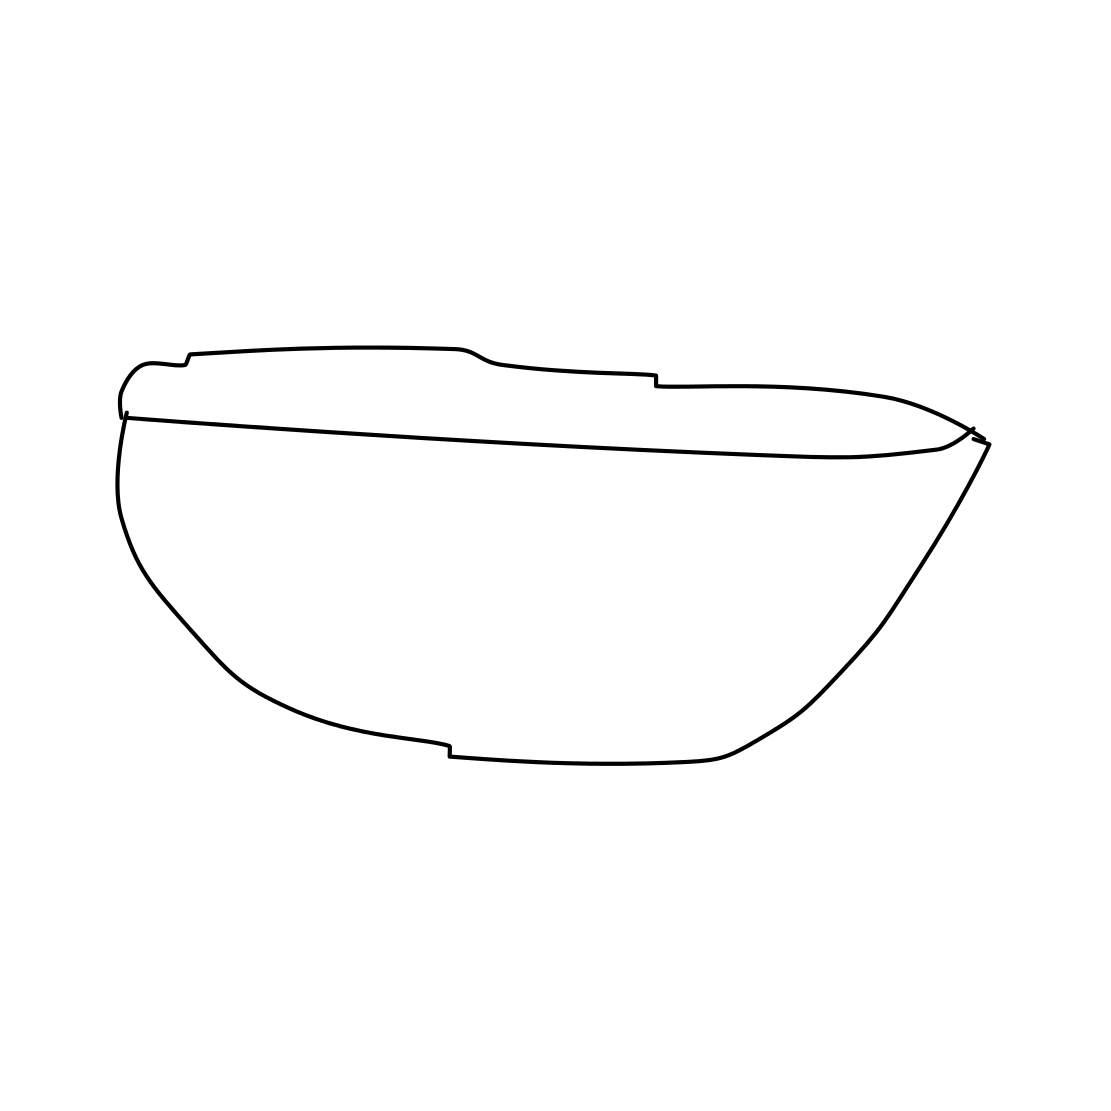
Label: bowl